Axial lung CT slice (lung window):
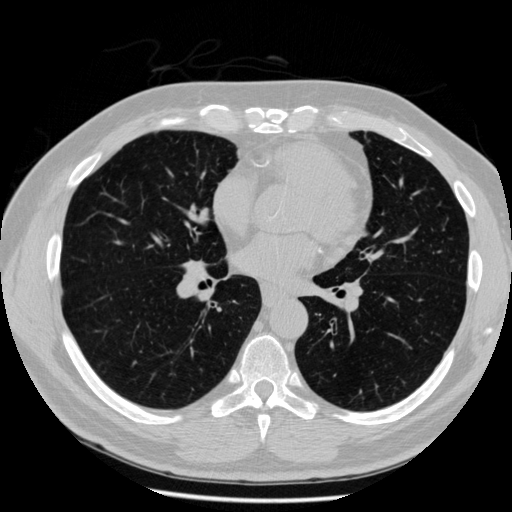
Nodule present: no